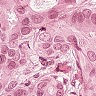
Metastatic tissue present: yes